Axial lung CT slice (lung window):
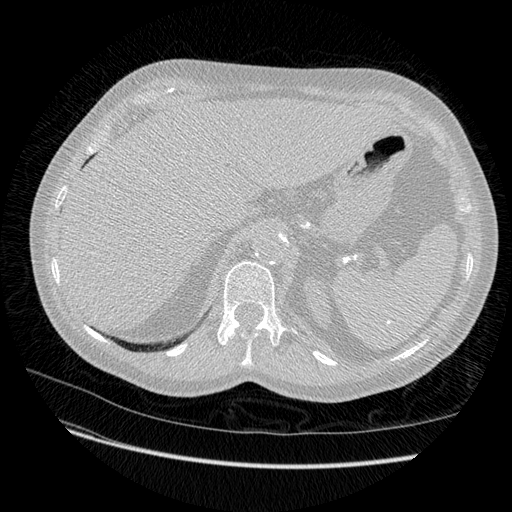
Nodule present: no